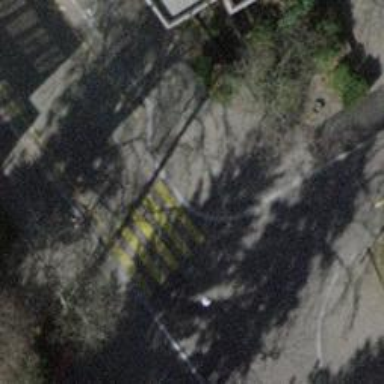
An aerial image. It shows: Kerb serving as barrier.